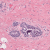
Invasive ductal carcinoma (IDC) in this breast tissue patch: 0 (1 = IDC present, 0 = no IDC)